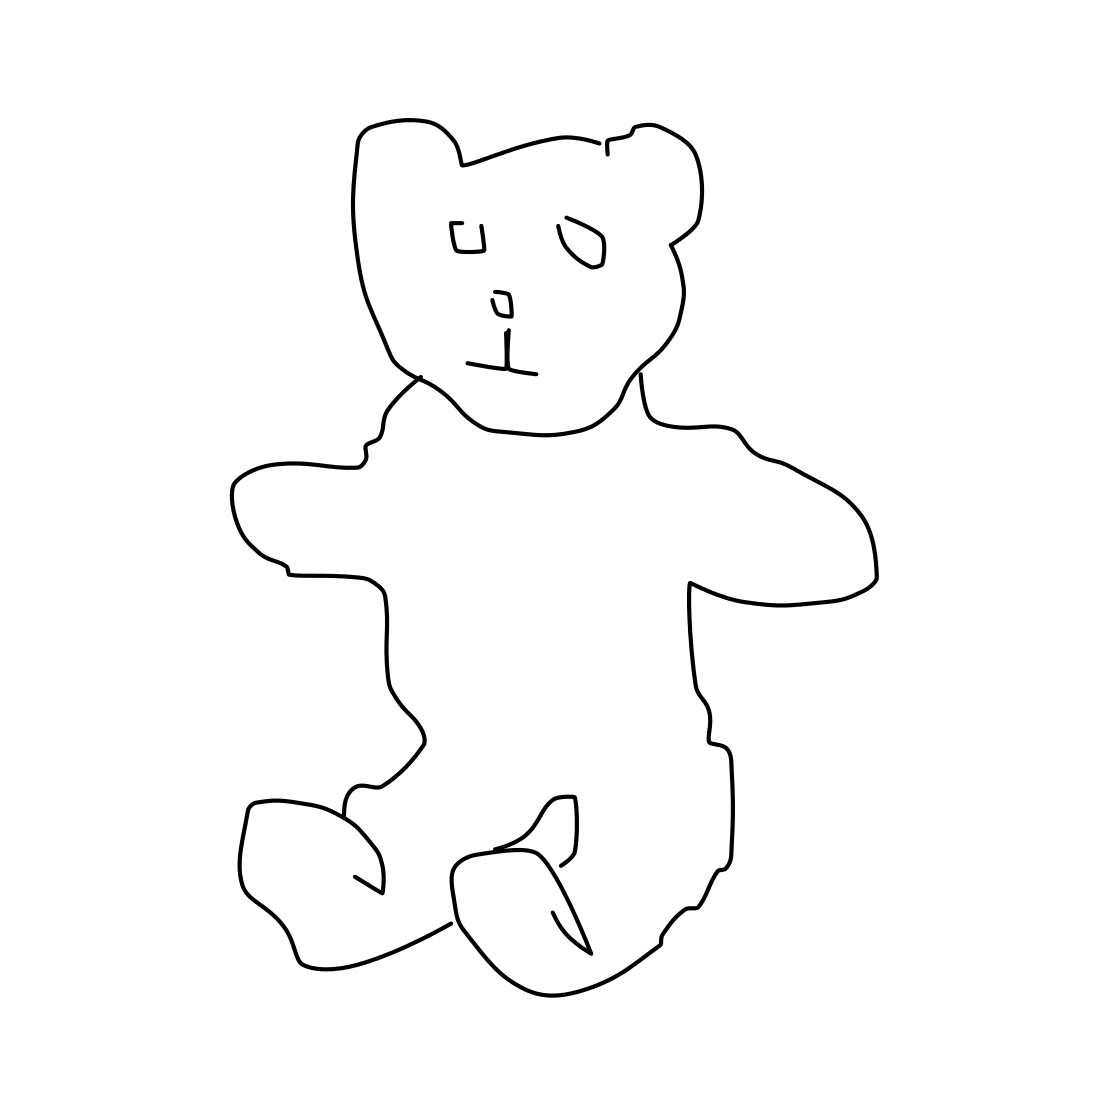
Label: teddy-bear